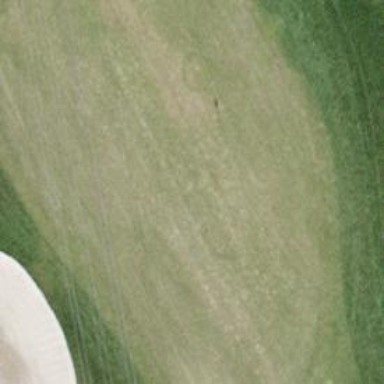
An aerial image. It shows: Green golf area with grass land use.